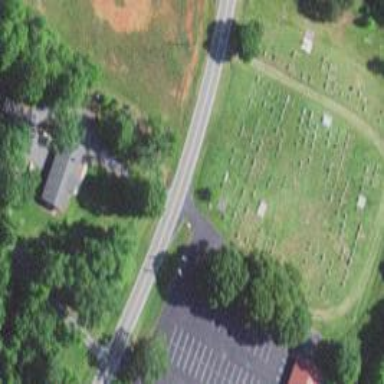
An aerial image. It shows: Graveyard.